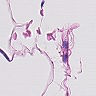
Metastatic tissue present: no